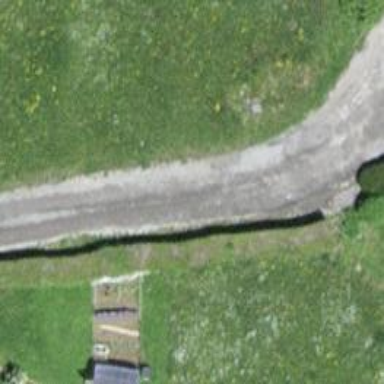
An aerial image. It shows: Paved driveway designated as service road.